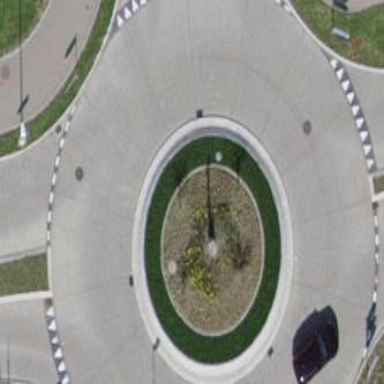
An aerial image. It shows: Secondary road with asphalt surface leading to roundabout junction.